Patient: sex F, age 62
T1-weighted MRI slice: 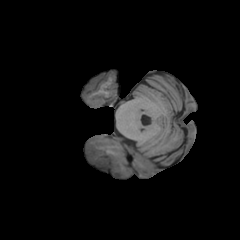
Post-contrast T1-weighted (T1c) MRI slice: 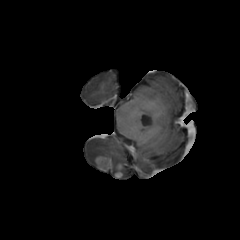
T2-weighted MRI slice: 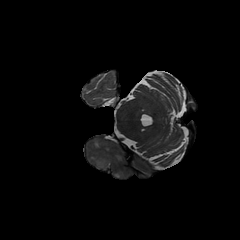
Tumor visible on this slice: yes
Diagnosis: Glioblastoma, IDH-wildtype
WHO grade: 4